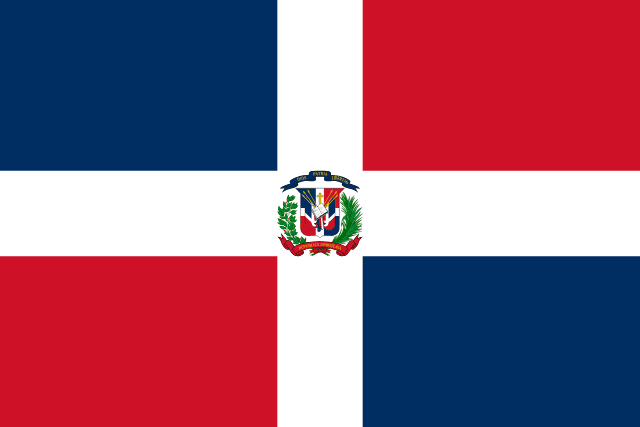
Country: Dominican Republic
Country code: do